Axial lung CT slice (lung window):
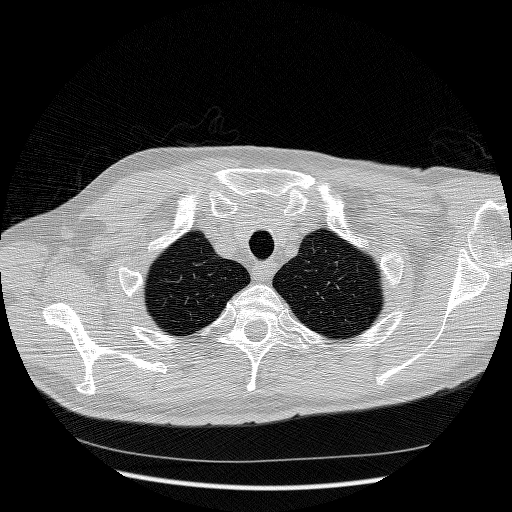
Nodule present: no